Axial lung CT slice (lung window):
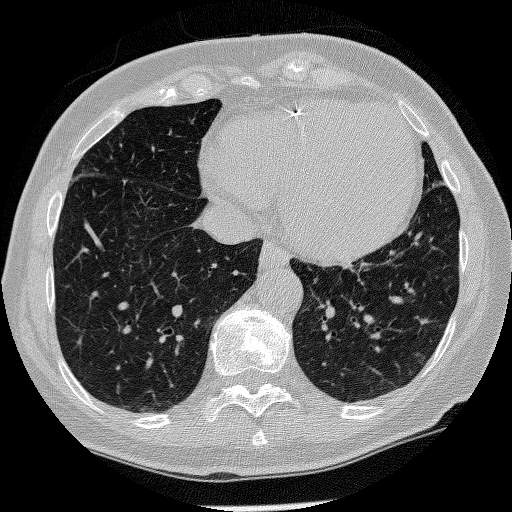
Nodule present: no